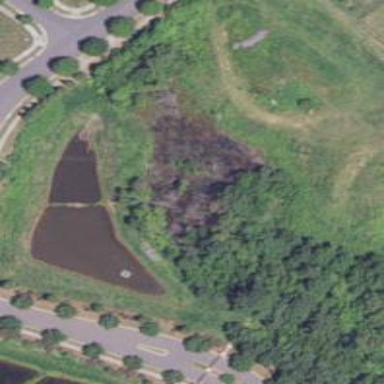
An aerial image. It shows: Retention basin containing natural water.